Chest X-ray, PA view. Patient: 70 years old, sex F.
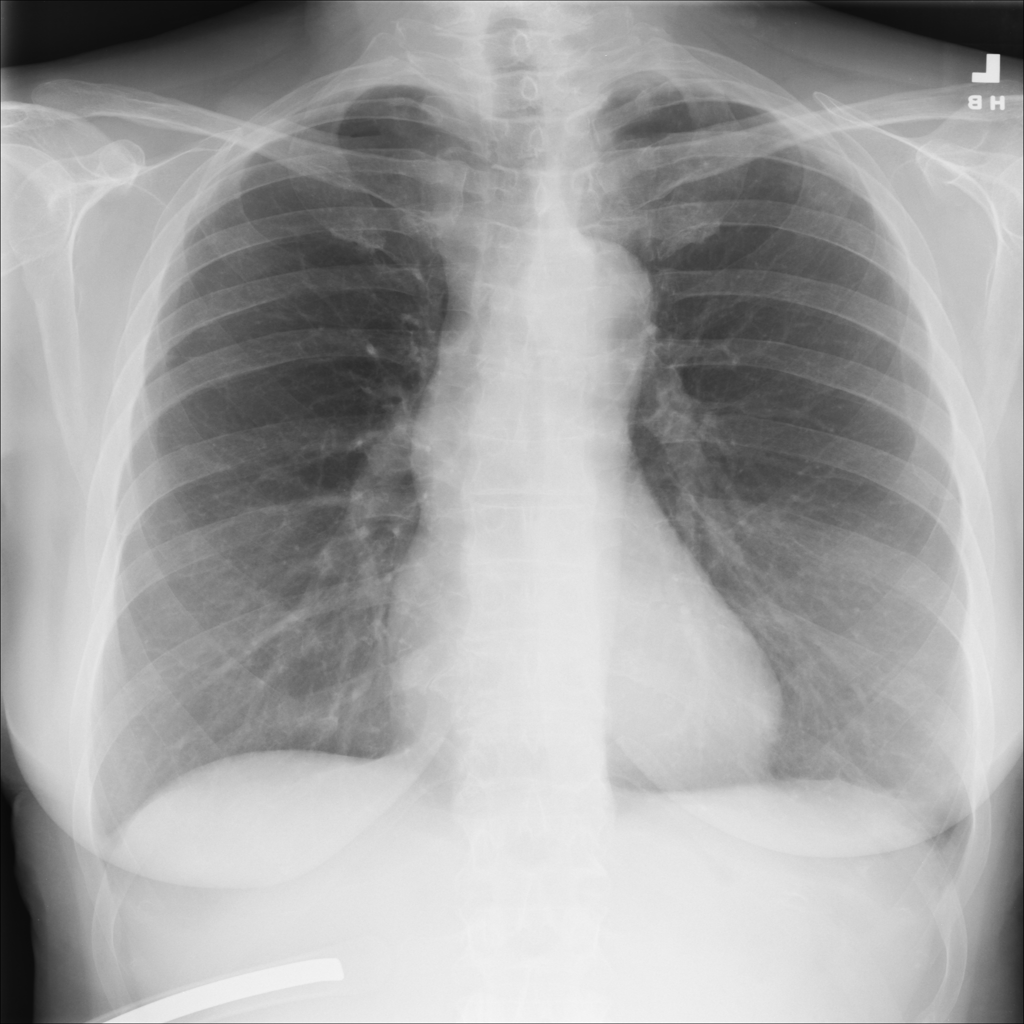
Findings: No Finding